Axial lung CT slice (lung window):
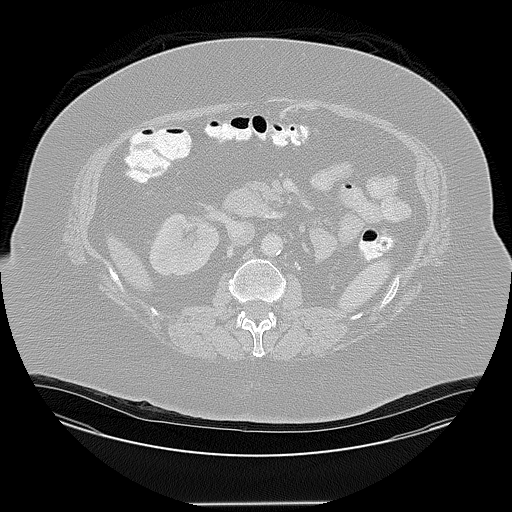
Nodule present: no